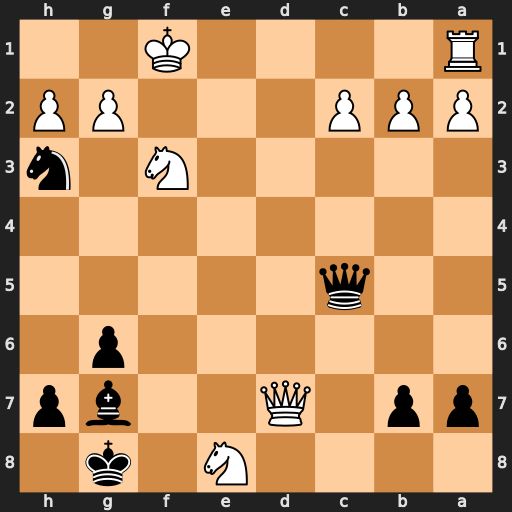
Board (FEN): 4N1k1/pp1Q2bp/6p1/2q5/8/5N1n/PPP3PP/R4K2
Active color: b
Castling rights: -
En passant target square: -
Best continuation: Qf2#